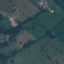
Label: Pasture